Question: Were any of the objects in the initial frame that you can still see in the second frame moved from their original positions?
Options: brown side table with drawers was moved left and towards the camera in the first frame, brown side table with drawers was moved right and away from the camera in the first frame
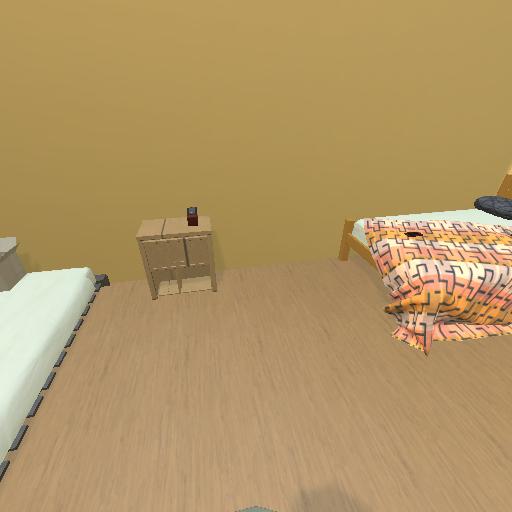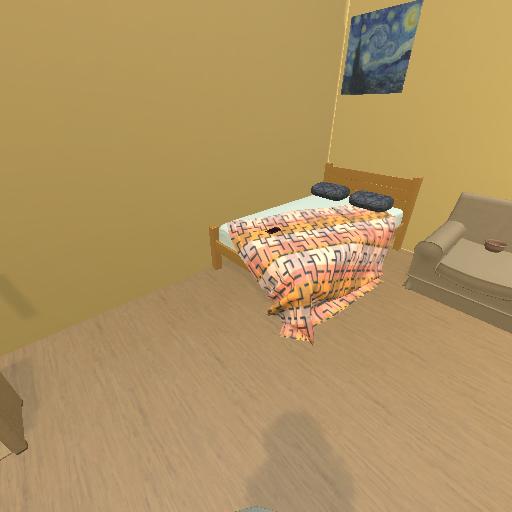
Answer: brown side table with drawers was moved left and towards the camera in the first frame